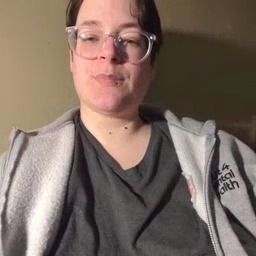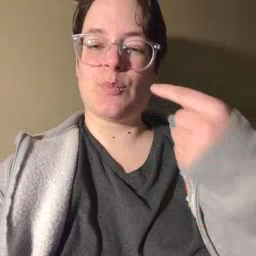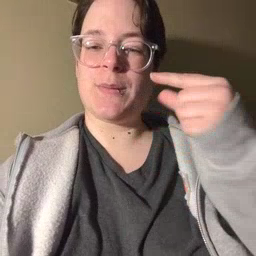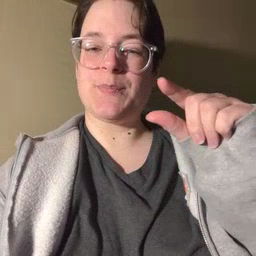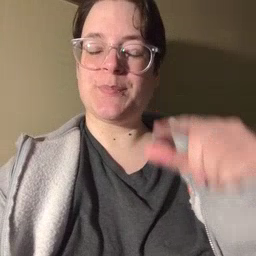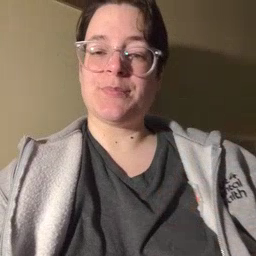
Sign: green